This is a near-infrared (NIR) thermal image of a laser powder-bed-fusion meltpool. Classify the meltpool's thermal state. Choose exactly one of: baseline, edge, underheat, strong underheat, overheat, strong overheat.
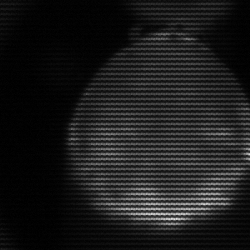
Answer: edge